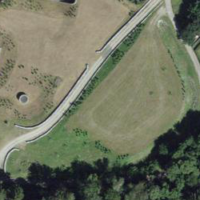
EUNIS habitat code: 24
Species observed at this site:
Euonymus europaeus